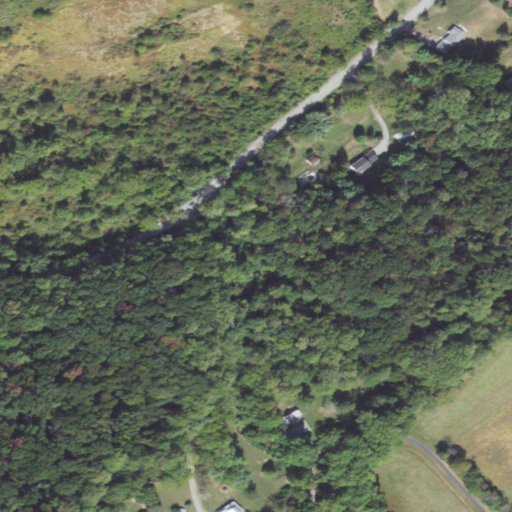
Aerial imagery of valley in Pennsylvania named Little Valley containing deciduous forest, open development, mixed forest, pasture, cultivated crops, shrub, and low intensity development